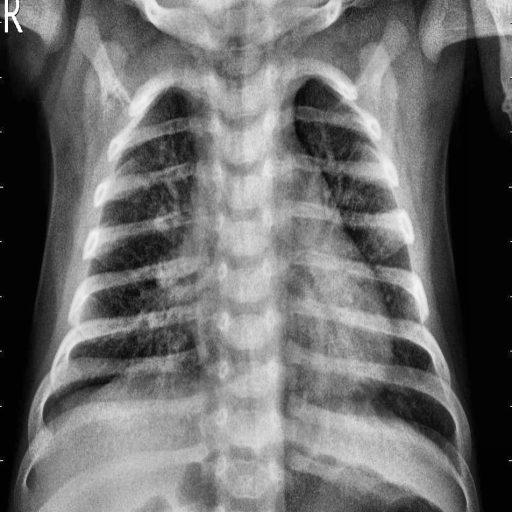
Finding: PNEUMONIA